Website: macys
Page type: cart
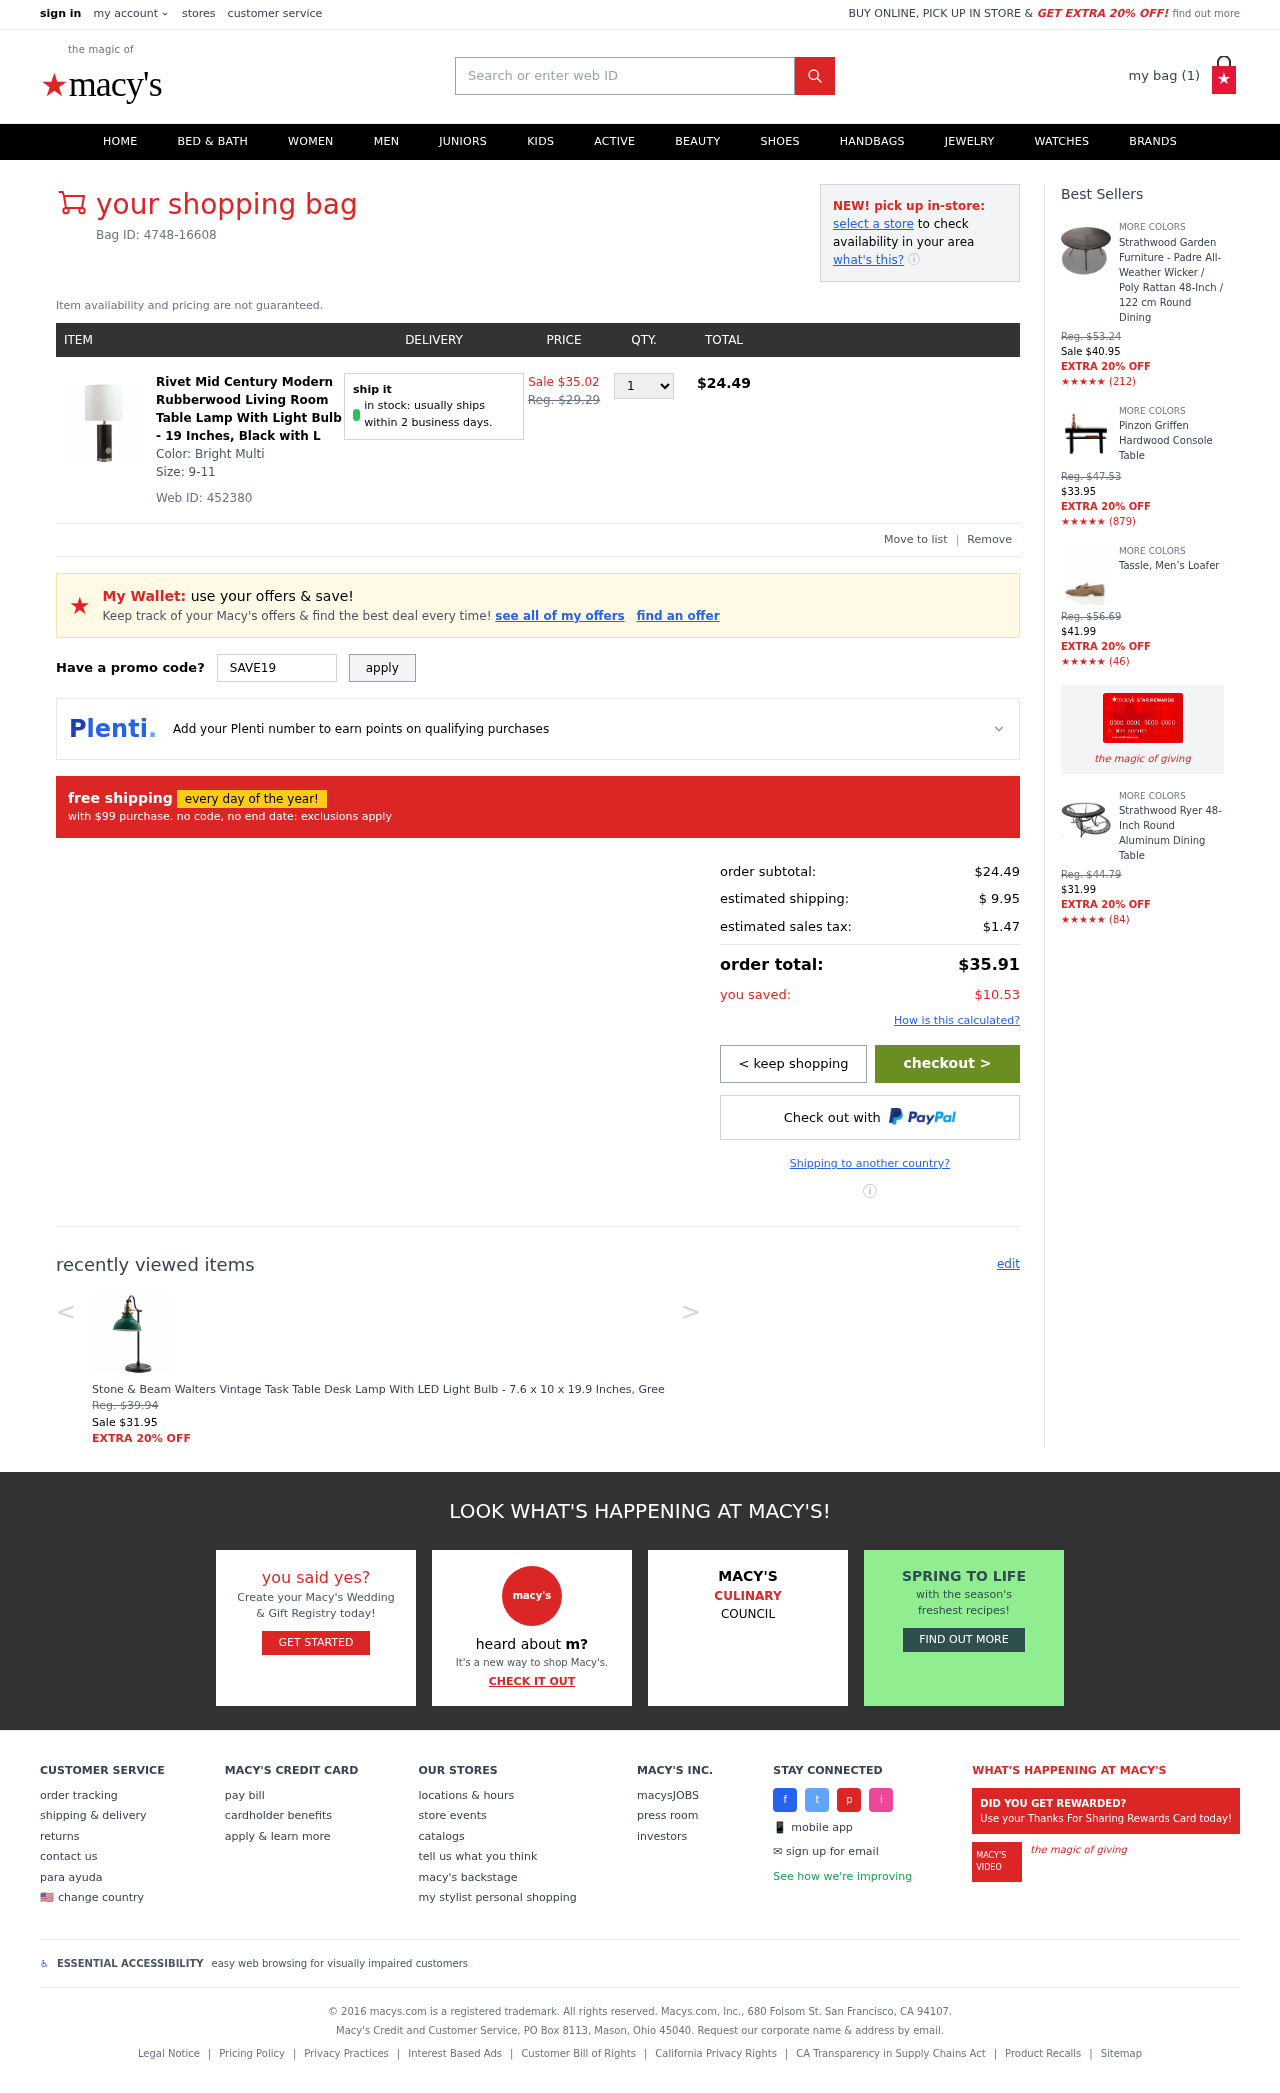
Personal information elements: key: PII_PROMO_CODE
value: SAVE19
Product elements: key: PRODUCT1_NAME
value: Rivet Mid Century Modern Rubberwood Living Room Table Lamp With Light Bulb - 19 Inches, Black with L
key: PRODUCT1_PRICE
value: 24.49
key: PRODUCT1_QUANTITY
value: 1
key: PRODUCT2_NAME
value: Stone & Beam Walters Vintage Task Table Desk Lamp With LED Light Bulb - 7.6 x 10 x 19.9 Inches, Gree
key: PRODUCT2_PRICE
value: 31.95
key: PRODUCT3_NAME
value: Strathwood Garden Furniture - Padre All-Weather Wicker  / Poly Rattan 48-Inch / 122 cm Round Dining
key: PRODUCT3_NUM_RATINGS
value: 212
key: PRODUCT3_PRICE
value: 40.95
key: PRODUCT4_NAME
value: Pinzon Griffen Hardwood Console Table
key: PRODUCT4_NUM_RATINGS
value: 879
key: PRODUCT4_PRICE
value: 33.95
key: PRODUCT5_NAME
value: Tassle, Men’s Loafer
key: PRODUCT5_NUM_RATINGS
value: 46
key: PRODUCT5_PRICE
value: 41.99
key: PRODUCT6_NAME
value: Strathwood Ryer 48-Inch Round Aluminum Dining Table
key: PRODUCT6_NUM_RATINGS
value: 84
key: PRODUCT6_PRICE
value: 31.99
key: PRODUCT1_ORIGINAL_PRICE
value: Sale $35.02
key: PRODUCT1_TOTAL
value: $24.49
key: PRODUCT2_ORIGINAL_PRICE
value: Reg. $39.94
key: PRODUCT3_ORIGINAL_PRICE
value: Reg. $53.24
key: PRODUCT3_RATING
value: ★★★★★
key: PRODUCT4_ORIGINAL_PRICE
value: Reg. $47.53
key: PRODUCT4_RATING
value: ★★★★★
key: PRODUCT5_ORIGINAL_PRICE
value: Reg. $56.69
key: PRODUCT5_RATING
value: ★★★★★
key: PRODUCT6_ORIGINAL_PRICE
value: Reg. $44.79
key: PRODUCT6_RATING
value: ★★★★★
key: PRODUCT_WEB_ID
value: Web ID: 452380
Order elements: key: ORDER_NUM_ITEMS
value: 1
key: ORDER_BAG_ID
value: Bag ID: 4748-16608
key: ORDER_SUBTOTAL
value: $24.49
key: ORDER_SHIPPING_COST
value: $ 9.95
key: ORDER_TAX
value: $1.47
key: ORDER_TOTAL
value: $35.91
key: ORDER_SAVINGS
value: $10.53
Search elements: key: HEADER_SEARCH
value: Search or enter web ID